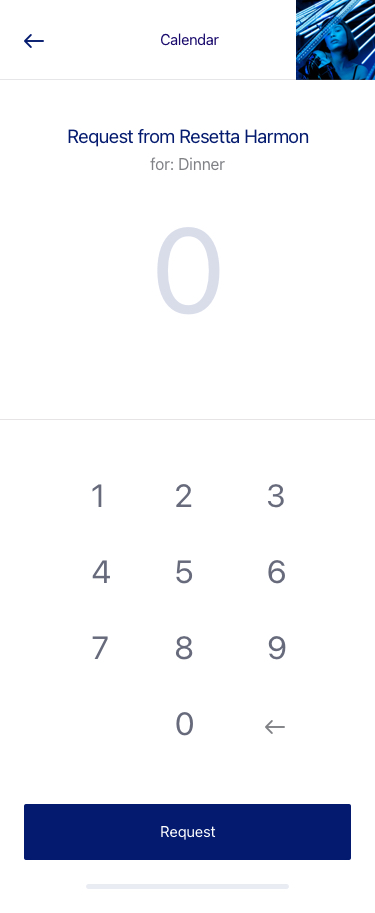
Text in this UI design:
0
Request from Resetta Harmon
for: Dinner
1
2
3
4
5
6
7
8
0
9